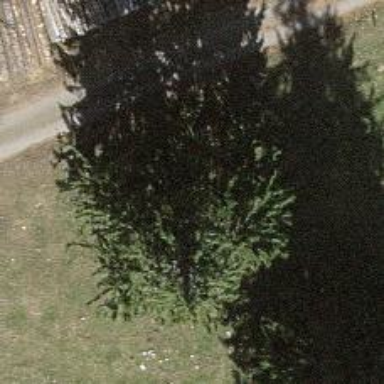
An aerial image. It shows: Single tag "natural: tree."